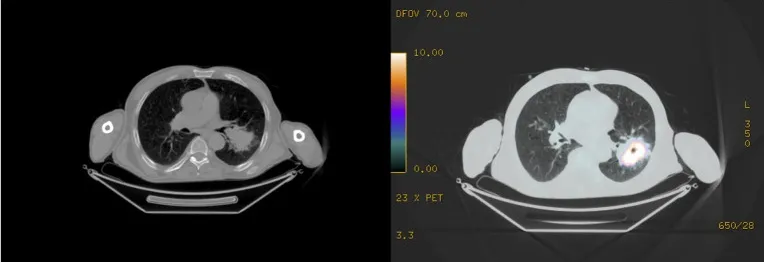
A; PET-CT scan revealing the presence of a 7-cm left lung neoformation with no nodal involvement.
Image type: radiology (ct)